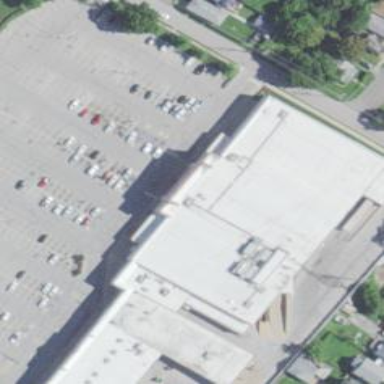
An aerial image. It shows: Supermarket.